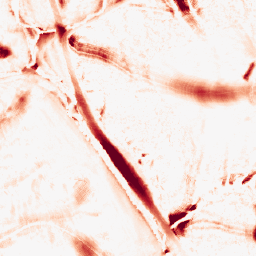
Category: morphological
Decomposition family: morphological
Decomposition parameters: operation: opening
size: 20
Upsampling method: area
Upsampling parameters: scale: 2
Upsampling scale: 2